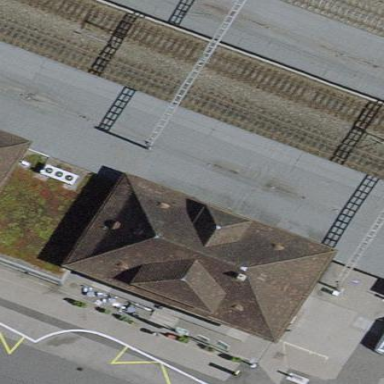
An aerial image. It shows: Train station building.